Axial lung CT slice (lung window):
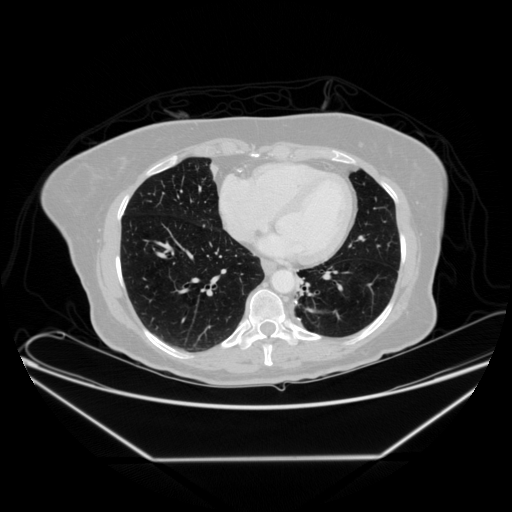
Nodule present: no